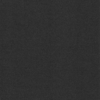
Label: dusty